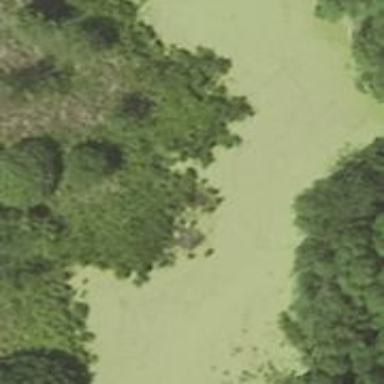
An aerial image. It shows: Pond surrounded by natural water.